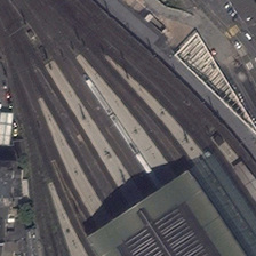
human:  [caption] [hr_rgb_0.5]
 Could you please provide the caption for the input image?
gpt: A long white train left Green Station.

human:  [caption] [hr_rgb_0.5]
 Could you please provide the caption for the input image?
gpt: Long white train left Green Station

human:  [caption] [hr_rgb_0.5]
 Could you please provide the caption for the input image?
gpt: A long white train pulled out of the green station

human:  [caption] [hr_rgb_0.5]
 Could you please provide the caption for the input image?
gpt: Long white train from green station

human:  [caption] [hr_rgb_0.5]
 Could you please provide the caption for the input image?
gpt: A long white train pulled out of the green station